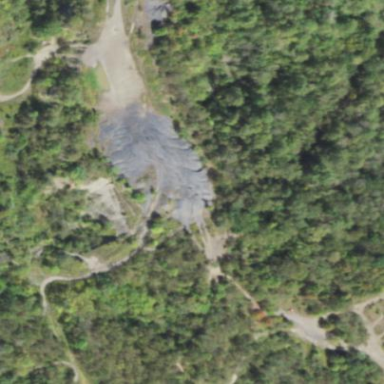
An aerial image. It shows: Spoil heap that is man-made.